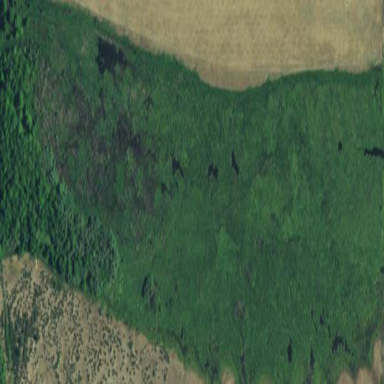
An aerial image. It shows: Marsh wetland.